Question: (Answer found. See below.)
In the following code, I am updating about 350,000 records by linking some of the relationships. However, in the end, I examine the sqlite database, and only a fraction of the relationships are saved. The rest are still nil.
-update-
Before describing the code in question, I should explain that the 'dictionaryOfSynsetDictionaries' contains prefetched 'synset' objects. It is organized as a dictionary containing four dictionaries, where the keys are 'n', 'v', 'a', and 'r' (for the four parts of speech, or 'pos'). Each of the inner dictionaries contains references to the 'synset' objects, which are subclassed from NSManagedObject.
Each inner dictionaries is keyed by what is called 'synsetOffset'.
The code below fetches all of the 'SYNSET_POINTER' objects from the store and puts them into an array. Each 'SYNSET_POINER' object refers to a 'synset' by the 'synsetOffset' and 'partOfSpeech' ('pos') properties. It also contains a relationship that links the 'SYNSET_POINTER' object to the 'synset' by matching 'synsetOffset' and 'pos' to the corresponding 'synset' in 'dictionaryOfSynsetDictionaries'
So now, after having prefetched and organized the 'synset' objects into the dictionary, the following code fetches all of the 'SYNSET_POINTER' objects into an array, iterates over the array, linking synset pointers to their synset objects directly through the corresponding relationship.

(The picture above shows two relationships between the 'SYNSET' and 'SYNSET_POINTER' objects. This is based on the original dataset organization. They serve two different purposes. For this question, I am referring to the one-to-one relationship.)
-end update-
Here is the code doing the updates:
'''
[request setEntity:[NSEntityDescription entityForName:@"SYNSET_POINTER" inManagedObjectContext:[ManagedObjectContext moc]]];
predicate = nil;
[request setPredicate:predicate];
sortDescriptor = [[NSSortDescriptor alloc] initWithKey:@"synsetOffset" ascending:YES];
[request setSortDescriptors:[NSArray arrayWithObject:sortDescriptor]];
NSArray *synsetPointersArray = [[ManagedObjectContext moc] executeFetchRequest:request error:&error];
int i = 0;
int j = 0;
for(SYNSET_POINTER *pointer in synsetPointersArray) {
NSString *pos = pointer.partOfSpeech;
NSString *offset = [pointer.synsetOffset stringValue];
pointer.synsetPointer = [[dictionaryOfSynsetDictionaries objectForKey:pos] objectForKey:offset];
error = nil;
if (![[ManagedObjectContext moc] save:&error]) {
NSLog(@"error with save
%@
%@",error.localizedFailureReason, error.localizedDescription);
NSLog(@"pause and quit");
}
NSLog(@"pos %@, offset %@, pointer %@", pos, offset, pointer);
if (j==100) {
NSLog(@"%@ %d", pos, i);
j=0;
}
i++;
j++;
}
'''
Here, I am updating the property 'synsetPointer' for the pointer of class SYNSET_POINTER, a subclass of NSManagedObject. I can see that in each iteration of the loop, the 'synsetPointer' relationship does point to a proper object, as in this debugger output:
'''
2012-11-26 22:03:08.753 [26156:fb03] pos v, offset 5815, pointer <SYNSET_POINTER: 0x404e84f0> (entity: SYNSET_POINTER; id: 0x404d00d0 <x-coredata://9136BC94-4D77-4DB6-B03F-4F3AA35E2E49/SYNSET_POINTER/p282133> ; data: {
partOfSpeech = v;
pointerSymbol = "~";
reverseRelatedSynset = "0x244cd880 <x-coredata://9136BC94-4D77-4DB6-B03F-4F3AA35E2E49/SYNSET/p85476>";
sourceTarget = 0000;
synsetOffset = 5815;
synsetPointer = "0x244cdda0 <x-coredata://9136BC94-4D77-4DB6-B03F-4F3AA35E2E49/SYNSET/p83738>";
})
2012-11-26 22:03:08.822 [26156:fb03] pos v, offset 5815, pointer <SYNSET_POINTER: 0x404e8530> (entity: SYNSET_POINTER; id: 0x404d00e0 <x-coredata://9136BC94-4D77-4DB6-B03F-4F3AA35E2E49/SYNSET_POINTER/p285862> ; data: {
partOfSpeech = v;
pointerSymbol = "@";
reverseRelatedSynset = "0x244cd870 <x-coredata://9136BC94-4D77-4DB6-B03F-4F3AA35E2E49/SYNSET/p86470>";
sourceTarget = 0000;
synsetOffset = 5815;
synsetPointer = "0x244cdda0 <x-coredata://9136BC94-4D77-4DB6-B03F-4F3AA35E2E49/SYNSET/p83738>";
})
'''
The 'synsetPointersArray' is sorted by the 'synsetOffset' value. I can sort the table in the sqlite viewer in Firefox, and I see that most of the values remain nil. The debug output above shows they are all assigned. For some reason, they are not being saved.
Can anyone see a problem with this code that would prevent some of the updates?
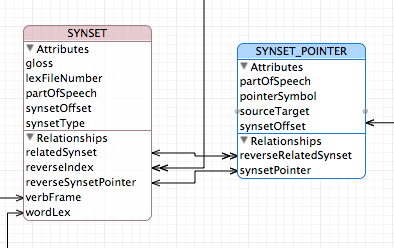
Answer: Solved!
It wasn't obvious from all of the information I provided, but I discovered that the one-to-one relationship shown in the picture was the problem.
SYNSET_POINTER.synsetPointer should point to one and only one SYNSET object.
But it tuns out that .
Therefore, the reverse relationship, SYNSET.reverseSynsetPoint, should have been configured as part of a one-to-many bidirectional relationship.
Since the managed object context takes care of resolving reverse relationships, the one-to-one relationship implies that previously assigned links were being nullified automatically. Assinging a new SYNSET_POINTER to a SYNSET that already has a SYNSET_POINTER-to-SYNSET relationship set will nullify the existing link in both directions every time the SYNSET.reverseSynSetPointer was changed. This would have left a dangling link on the SYNSET_POINTER side, but the managed object context nullifies it automatically.
So Core Data had been setting and saving the changes. But after many of these links were configured, as I expected, they also were being nullified.
In my case, I really didn't need the reverse relationship, and included it as an afterthought, thinking I might use it at a later time. My advice is to think carefully about these types of reverse relationships when they are initially set up. Otherwise, they may create trouble later.